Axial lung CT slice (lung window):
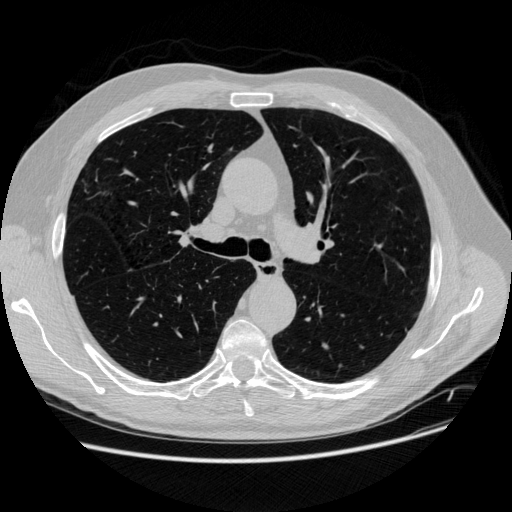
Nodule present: no